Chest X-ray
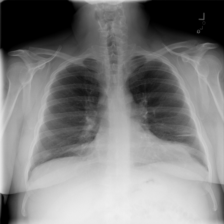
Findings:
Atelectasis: positive
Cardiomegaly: negative
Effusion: negative
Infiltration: negative
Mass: positive
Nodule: negative
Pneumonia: negative
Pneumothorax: negative
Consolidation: positive
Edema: negative
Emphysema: negative
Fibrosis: negative
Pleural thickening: negative
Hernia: negative